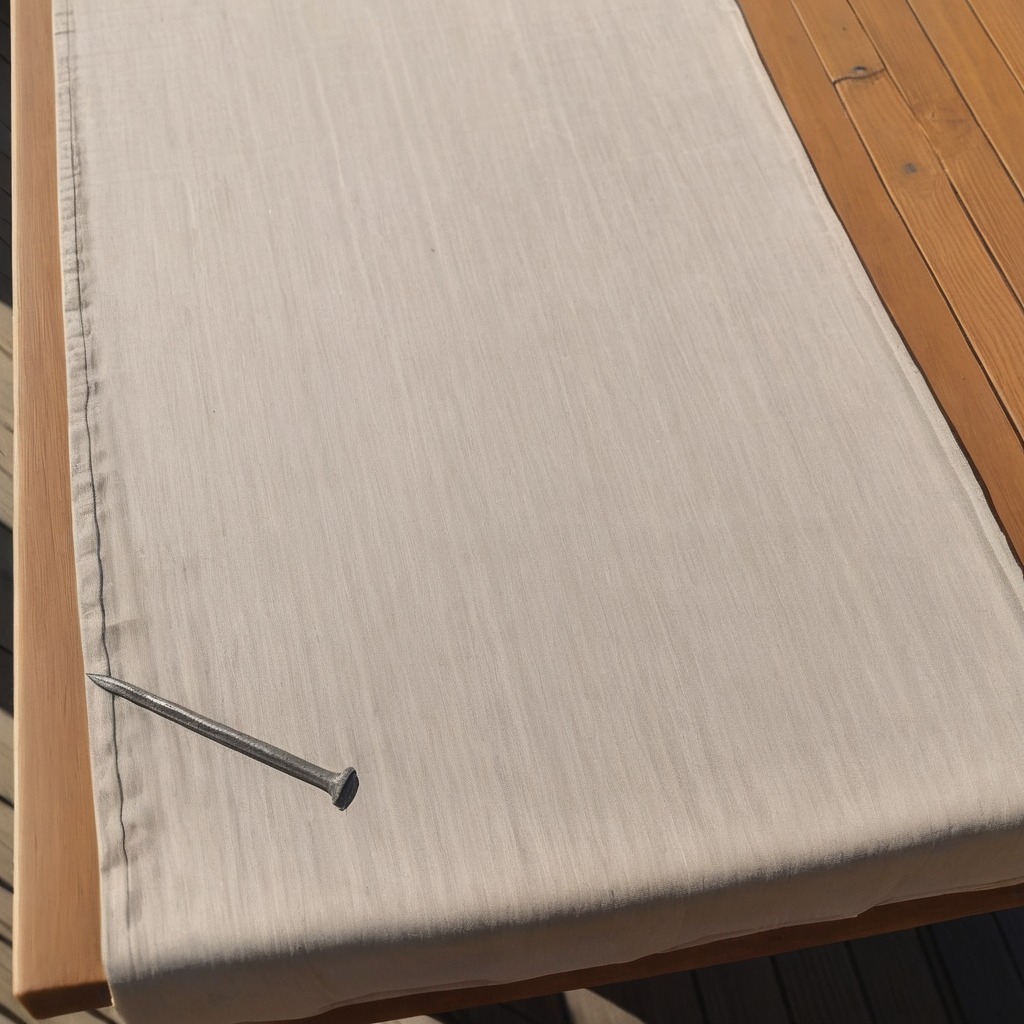
A nail lying on a wooden table in an outdoor workshop during daytime bright natural light soft shadows worn but beneath the cloth.